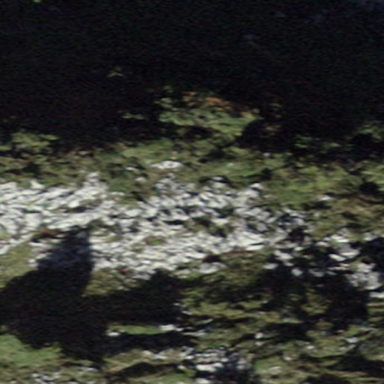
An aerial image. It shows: Landscape dominated by bare rock.